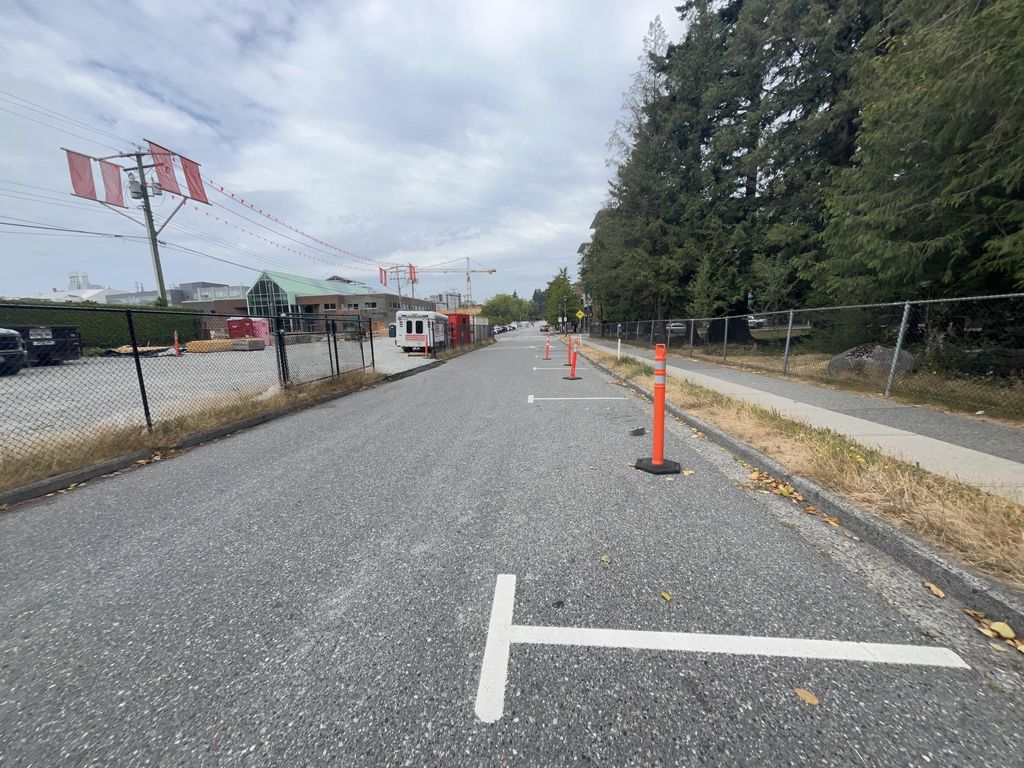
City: vancouver